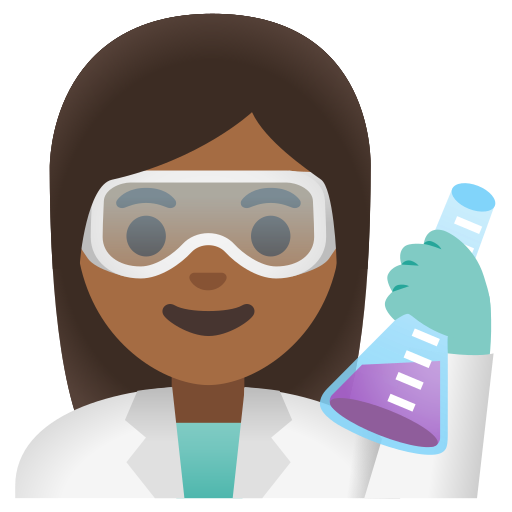
Emoji: 👩🏾‍🔬